Interaction volume radius: 5 \u00c5
Interaction volume height: 15 \u00c5
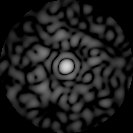
Disorder parameter: 0.8536